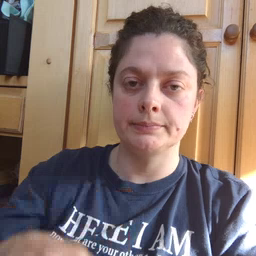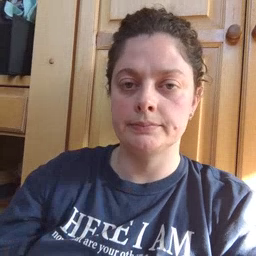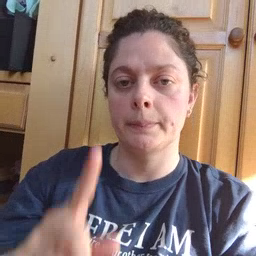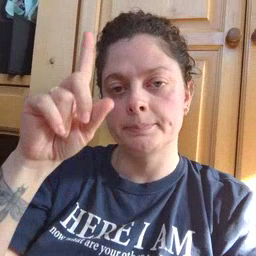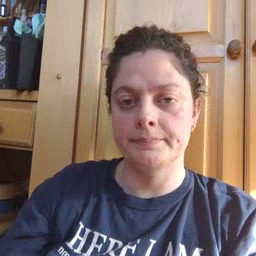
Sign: up